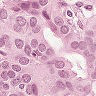
Metastatic tissue present: yes